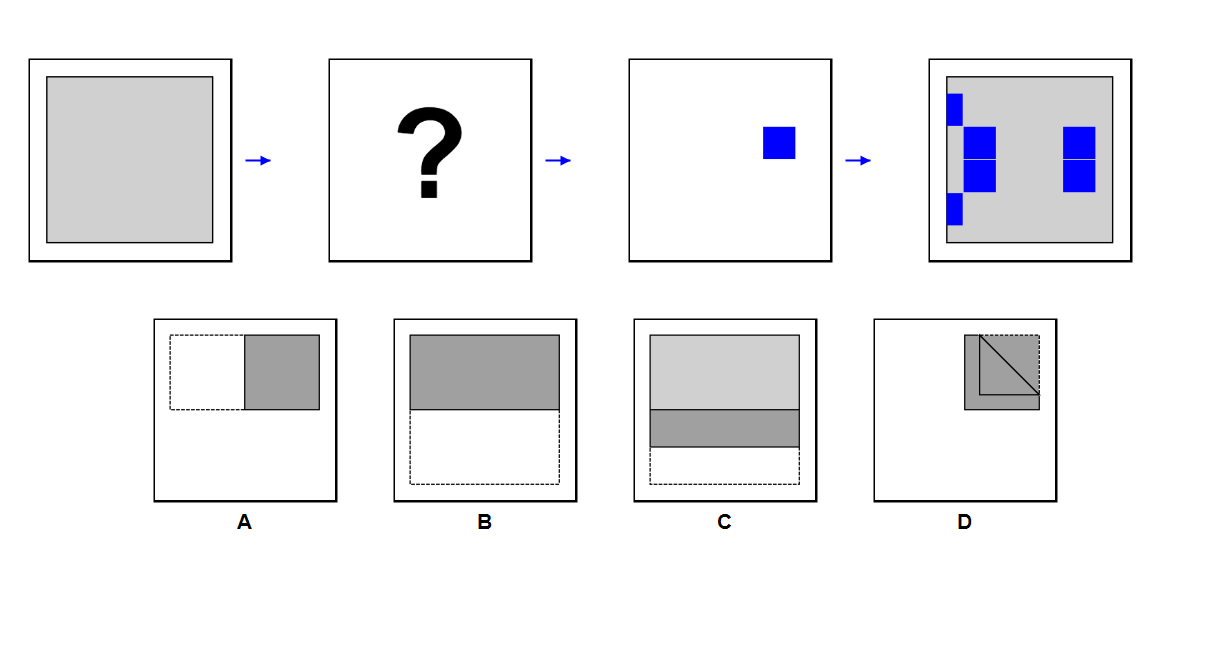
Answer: C